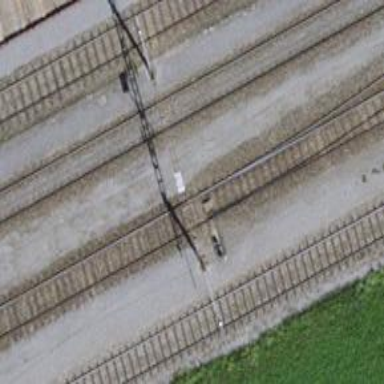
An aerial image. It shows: Railway switch.